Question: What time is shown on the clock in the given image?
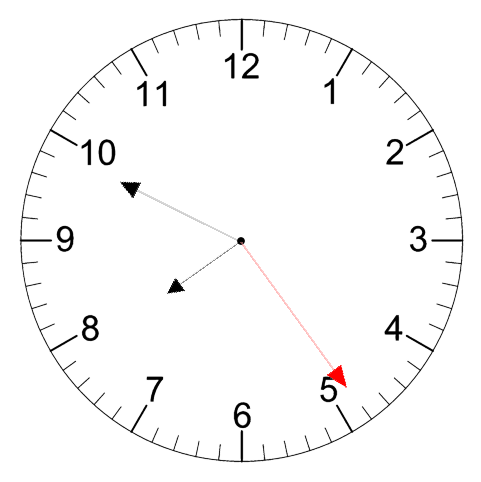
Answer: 07:49:24